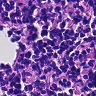
Metastatic tissue present: no